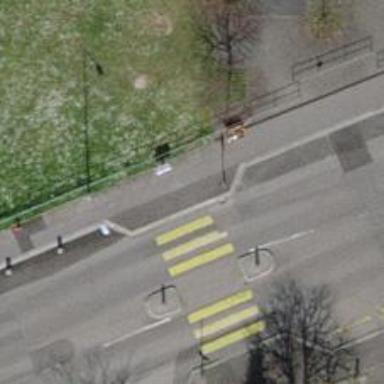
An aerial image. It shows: Kerb barrier.